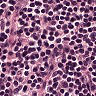
Metastatic tissue present: no